Question: I'm using <URL> to create a excel spreadsheet. The issue takes place while formatting cells, containg percentages.
The format I came up to is '0.##%'.
It works well when the decimal part is not zero, it shows: '1,15%'; but when it's integral-valued, it leaves the decimal separator visible, while hiding zeroes, for example: '5,%'.
How can I make it hide the decimal separator as well?
Here is a small program, demonstrating the issue:
'''
XLWorkbook wb = new XLWorkbook();
var ws = wb.AddWorksheet("test");
string format = "0.##%";
var cell = ws.Cell(1, 1);
cell.SetValue(5.2M / 100);
cell.Style.NumberFormat.Format = format;
cell = ws.Cell(1, 2);
cell.SetValue(5M / 100);
cell.Style.NumberFormat.Format = format;
wb.SaveAs("test.xlsx");
'''
and the output is

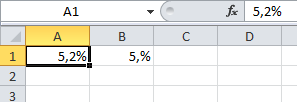
Answer: Many thanks to Jason for the link to <URL>!
Thanks to this I managed to find the way to apply conditional formatting I needed:
'''
cell.AddConditionalFormat()
.WhenEquals(
string.Format(
"=TRUNC(${0}${1})",
cell.WorksheetColumn().ColumnLetter(),
cell.WorksheetRow().RowNumber()))
.NumberFormat
.Format = "general"%"";
'''
I gave up using percent format specifier, as it makes me divide by 100.
From <URL>:
> % Percentage. Microsoft Excel multiplies by 100 and adds the %
character.
Now I simply add '%' as a string, not as a format specifier.
So the main number format is '0.##"%"', but when the value's decimal part is zero, I substitute the number format to the general one with '%' in the end using conditional formatting.